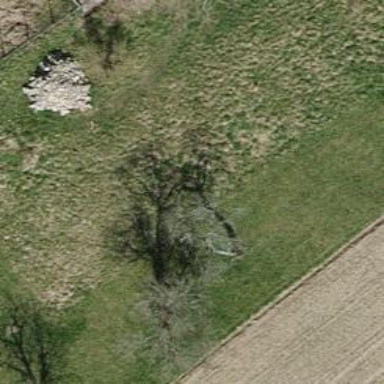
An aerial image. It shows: Garden adorned with trees.